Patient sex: F
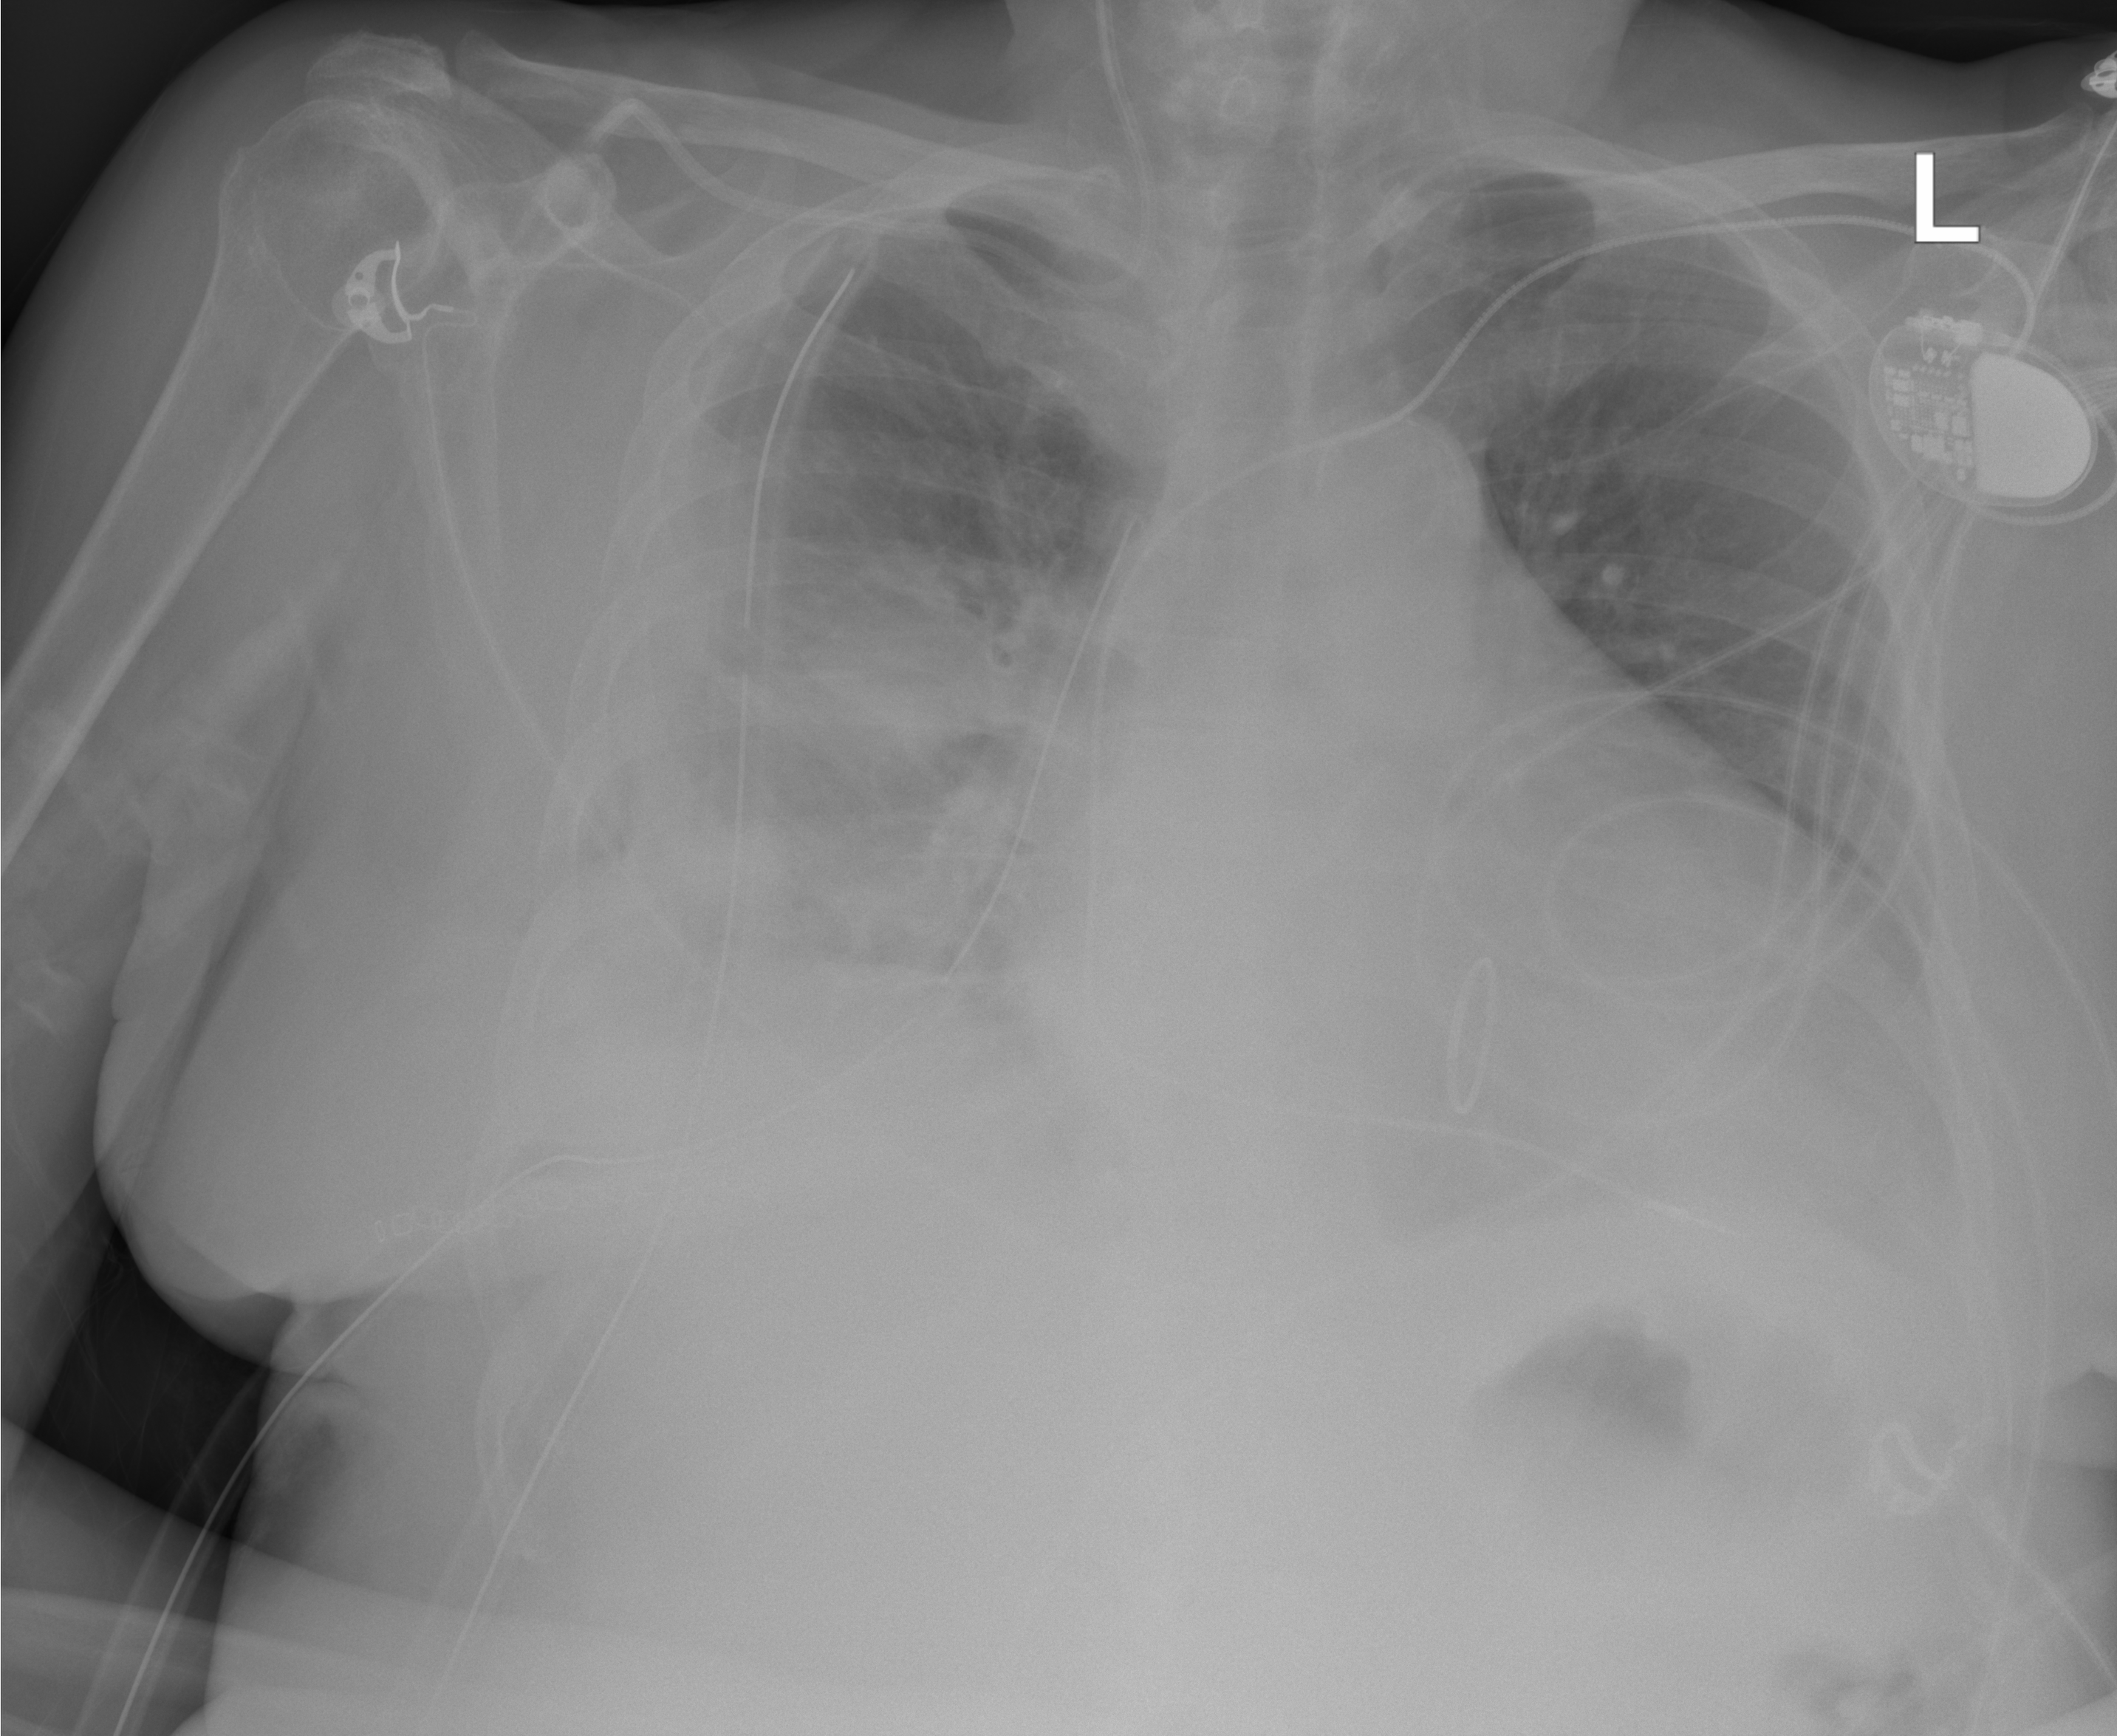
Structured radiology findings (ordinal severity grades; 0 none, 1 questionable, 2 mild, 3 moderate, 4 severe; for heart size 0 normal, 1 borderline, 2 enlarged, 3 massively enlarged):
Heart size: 2
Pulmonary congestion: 2
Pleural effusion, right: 3
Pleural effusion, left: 0
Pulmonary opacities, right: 2
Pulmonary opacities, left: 0
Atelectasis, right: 3
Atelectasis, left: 0